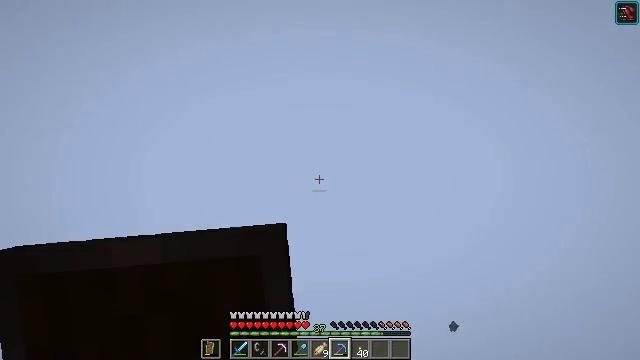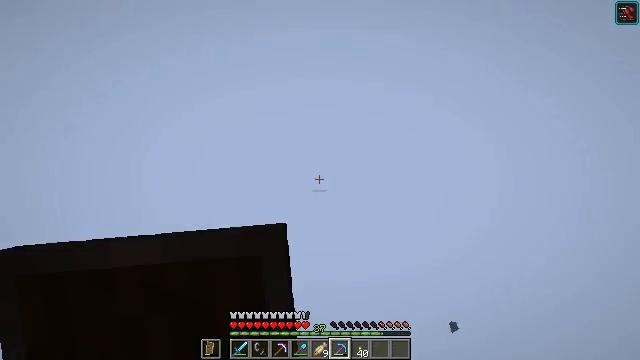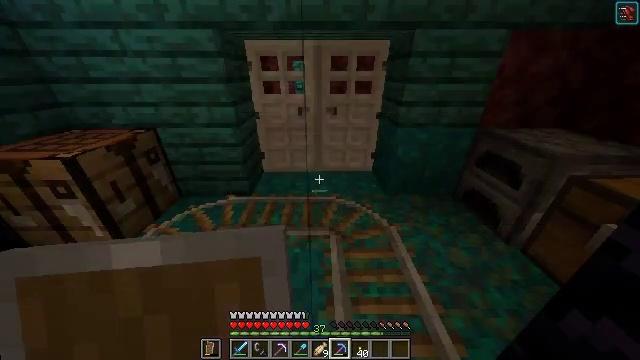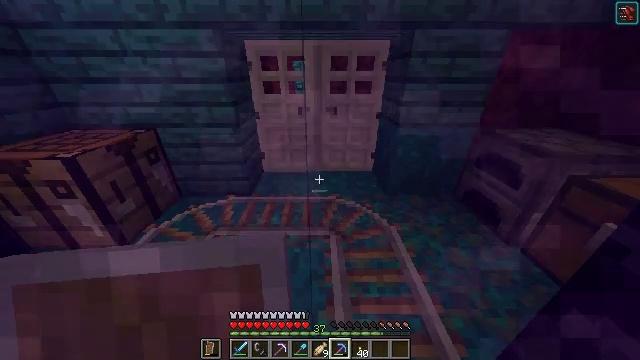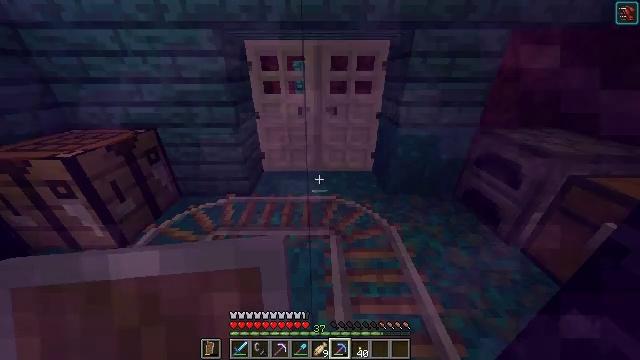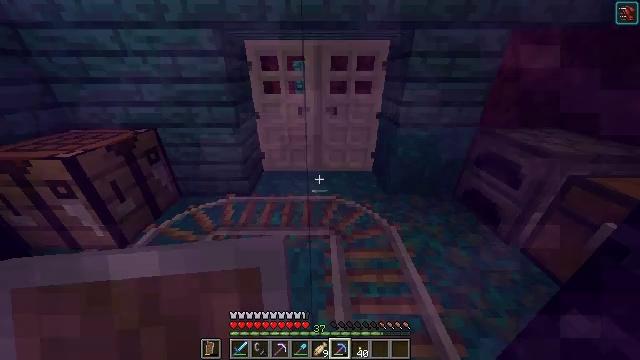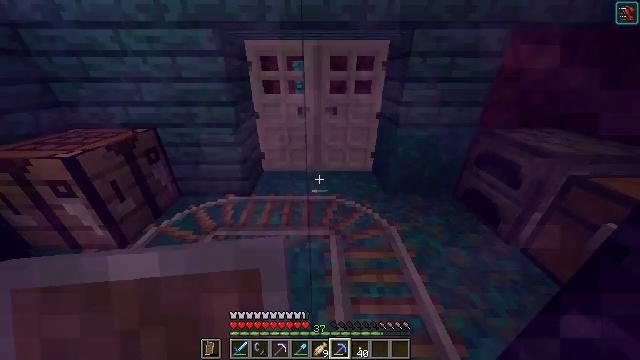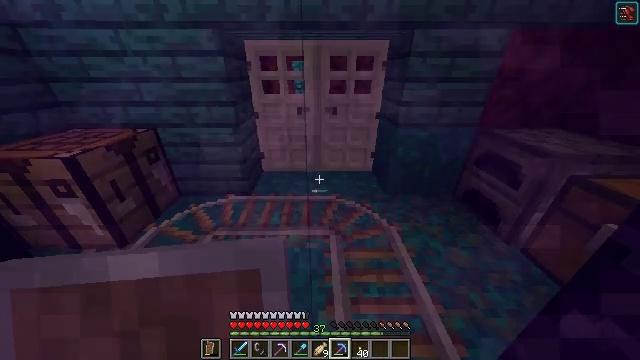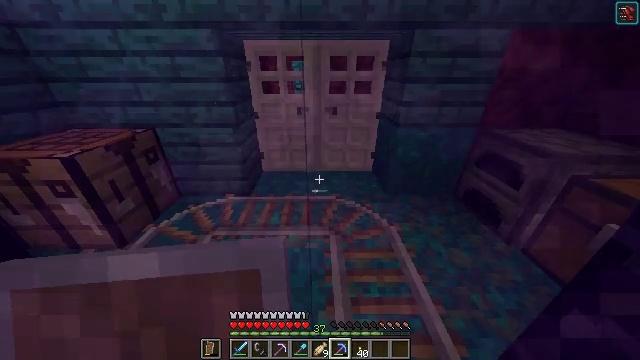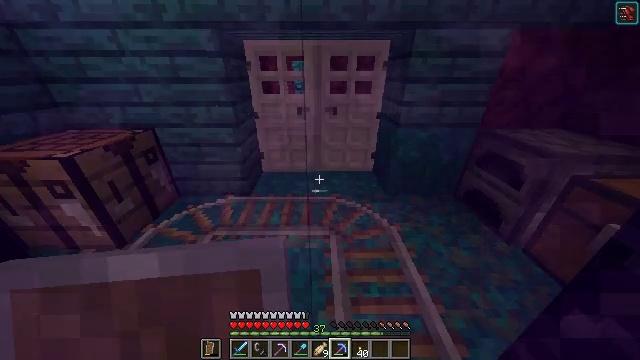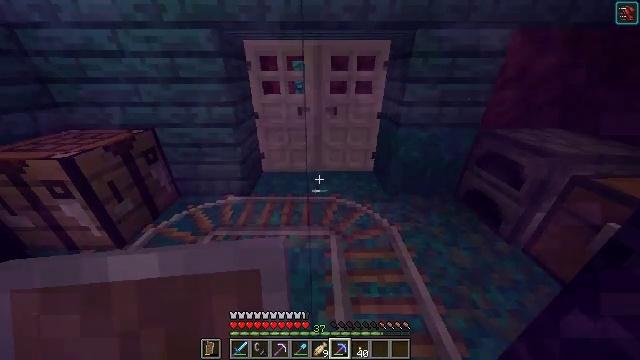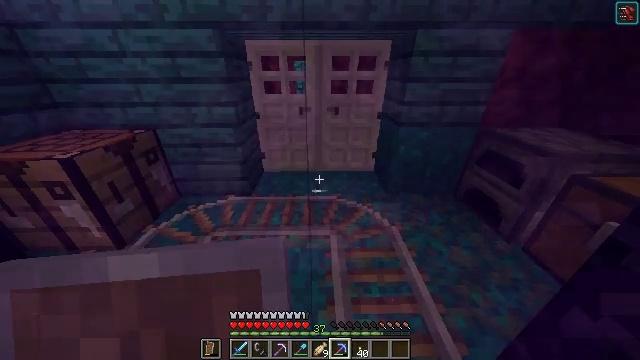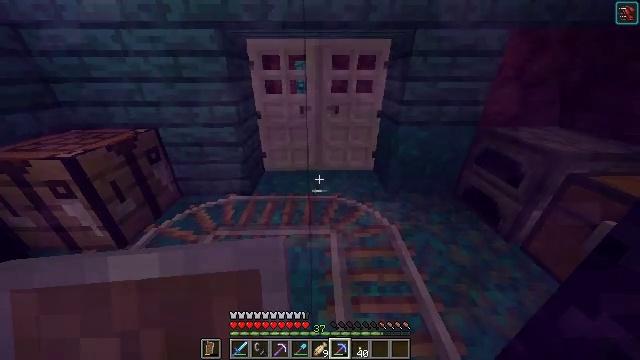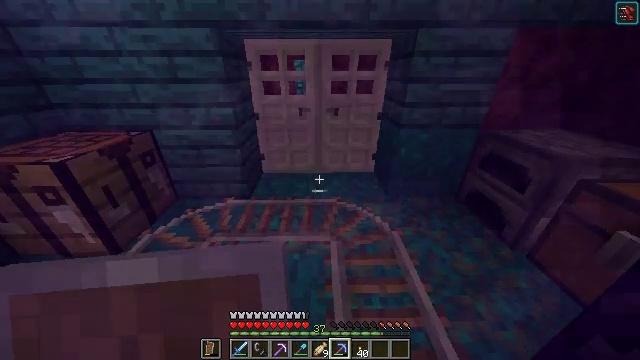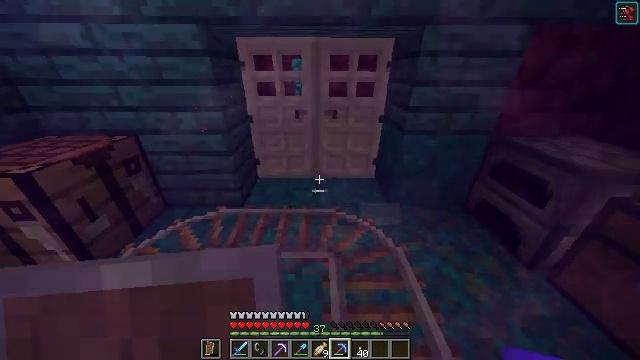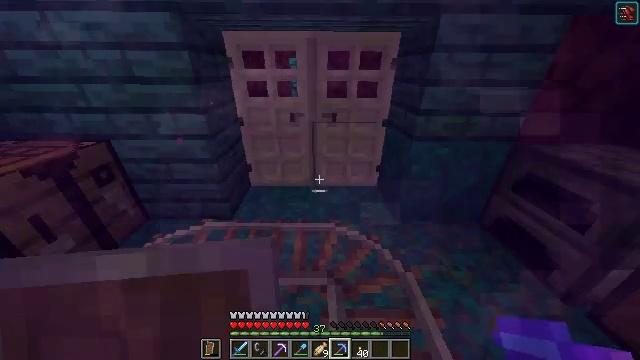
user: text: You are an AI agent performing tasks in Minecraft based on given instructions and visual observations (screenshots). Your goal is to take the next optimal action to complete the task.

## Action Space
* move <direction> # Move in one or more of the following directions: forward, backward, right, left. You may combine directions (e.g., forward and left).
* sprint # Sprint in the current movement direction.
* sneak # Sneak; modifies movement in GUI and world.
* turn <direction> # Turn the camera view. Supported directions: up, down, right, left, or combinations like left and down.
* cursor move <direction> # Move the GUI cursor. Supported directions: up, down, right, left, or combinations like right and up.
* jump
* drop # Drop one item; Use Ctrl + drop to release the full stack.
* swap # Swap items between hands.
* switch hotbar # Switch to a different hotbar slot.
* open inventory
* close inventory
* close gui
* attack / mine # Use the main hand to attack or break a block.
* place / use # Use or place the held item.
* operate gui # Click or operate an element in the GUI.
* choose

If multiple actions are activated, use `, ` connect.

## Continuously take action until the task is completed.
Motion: motion action
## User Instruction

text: Collect crimson fungus by left-clicking.
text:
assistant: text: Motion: no_op
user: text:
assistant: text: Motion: no_op
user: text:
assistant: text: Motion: no_op
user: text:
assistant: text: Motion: no_op
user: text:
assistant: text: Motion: no_op
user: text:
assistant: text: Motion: no_op
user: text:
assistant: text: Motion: no_op
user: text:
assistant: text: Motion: no_op
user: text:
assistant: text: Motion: no_op
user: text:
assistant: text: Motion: no_op
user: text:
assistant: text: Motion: no_op
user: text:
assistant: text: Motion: no_op
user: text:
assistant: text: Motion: move forward
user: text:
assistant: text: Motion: move forward
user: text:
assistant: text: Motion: move forward
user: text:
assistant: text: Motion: move forward
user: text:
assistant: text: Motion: move forward
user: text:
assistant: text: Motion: move forward
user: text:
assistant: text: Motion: no_op
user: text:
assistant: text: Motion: no_op
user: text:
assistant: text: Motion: no_op
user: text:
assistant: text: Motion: no_op
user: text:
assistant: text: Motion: no_op
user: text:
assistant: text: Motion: no_op
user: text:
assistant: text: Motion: turn up
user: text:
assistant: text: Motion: turn up
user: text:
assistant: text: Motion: turn up
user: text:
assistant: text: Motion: turn right and up
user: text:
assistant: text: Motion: turn right and up
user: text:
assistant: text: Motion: turn right and up